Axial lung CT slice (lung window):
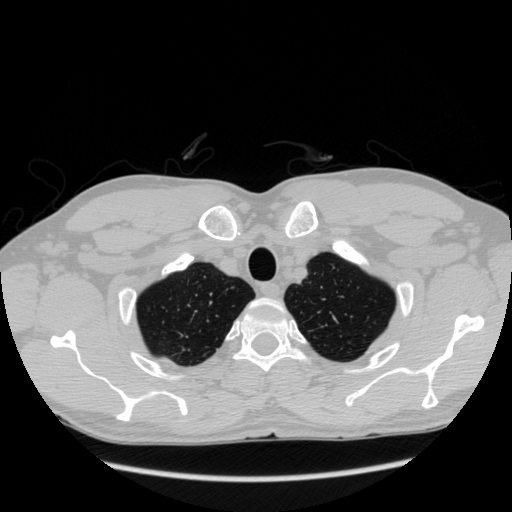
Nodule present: no